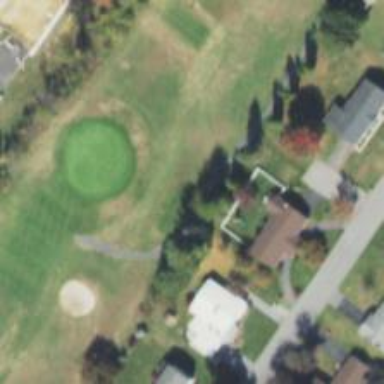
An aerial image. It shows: Service road designated as golf cart path.